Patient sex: F
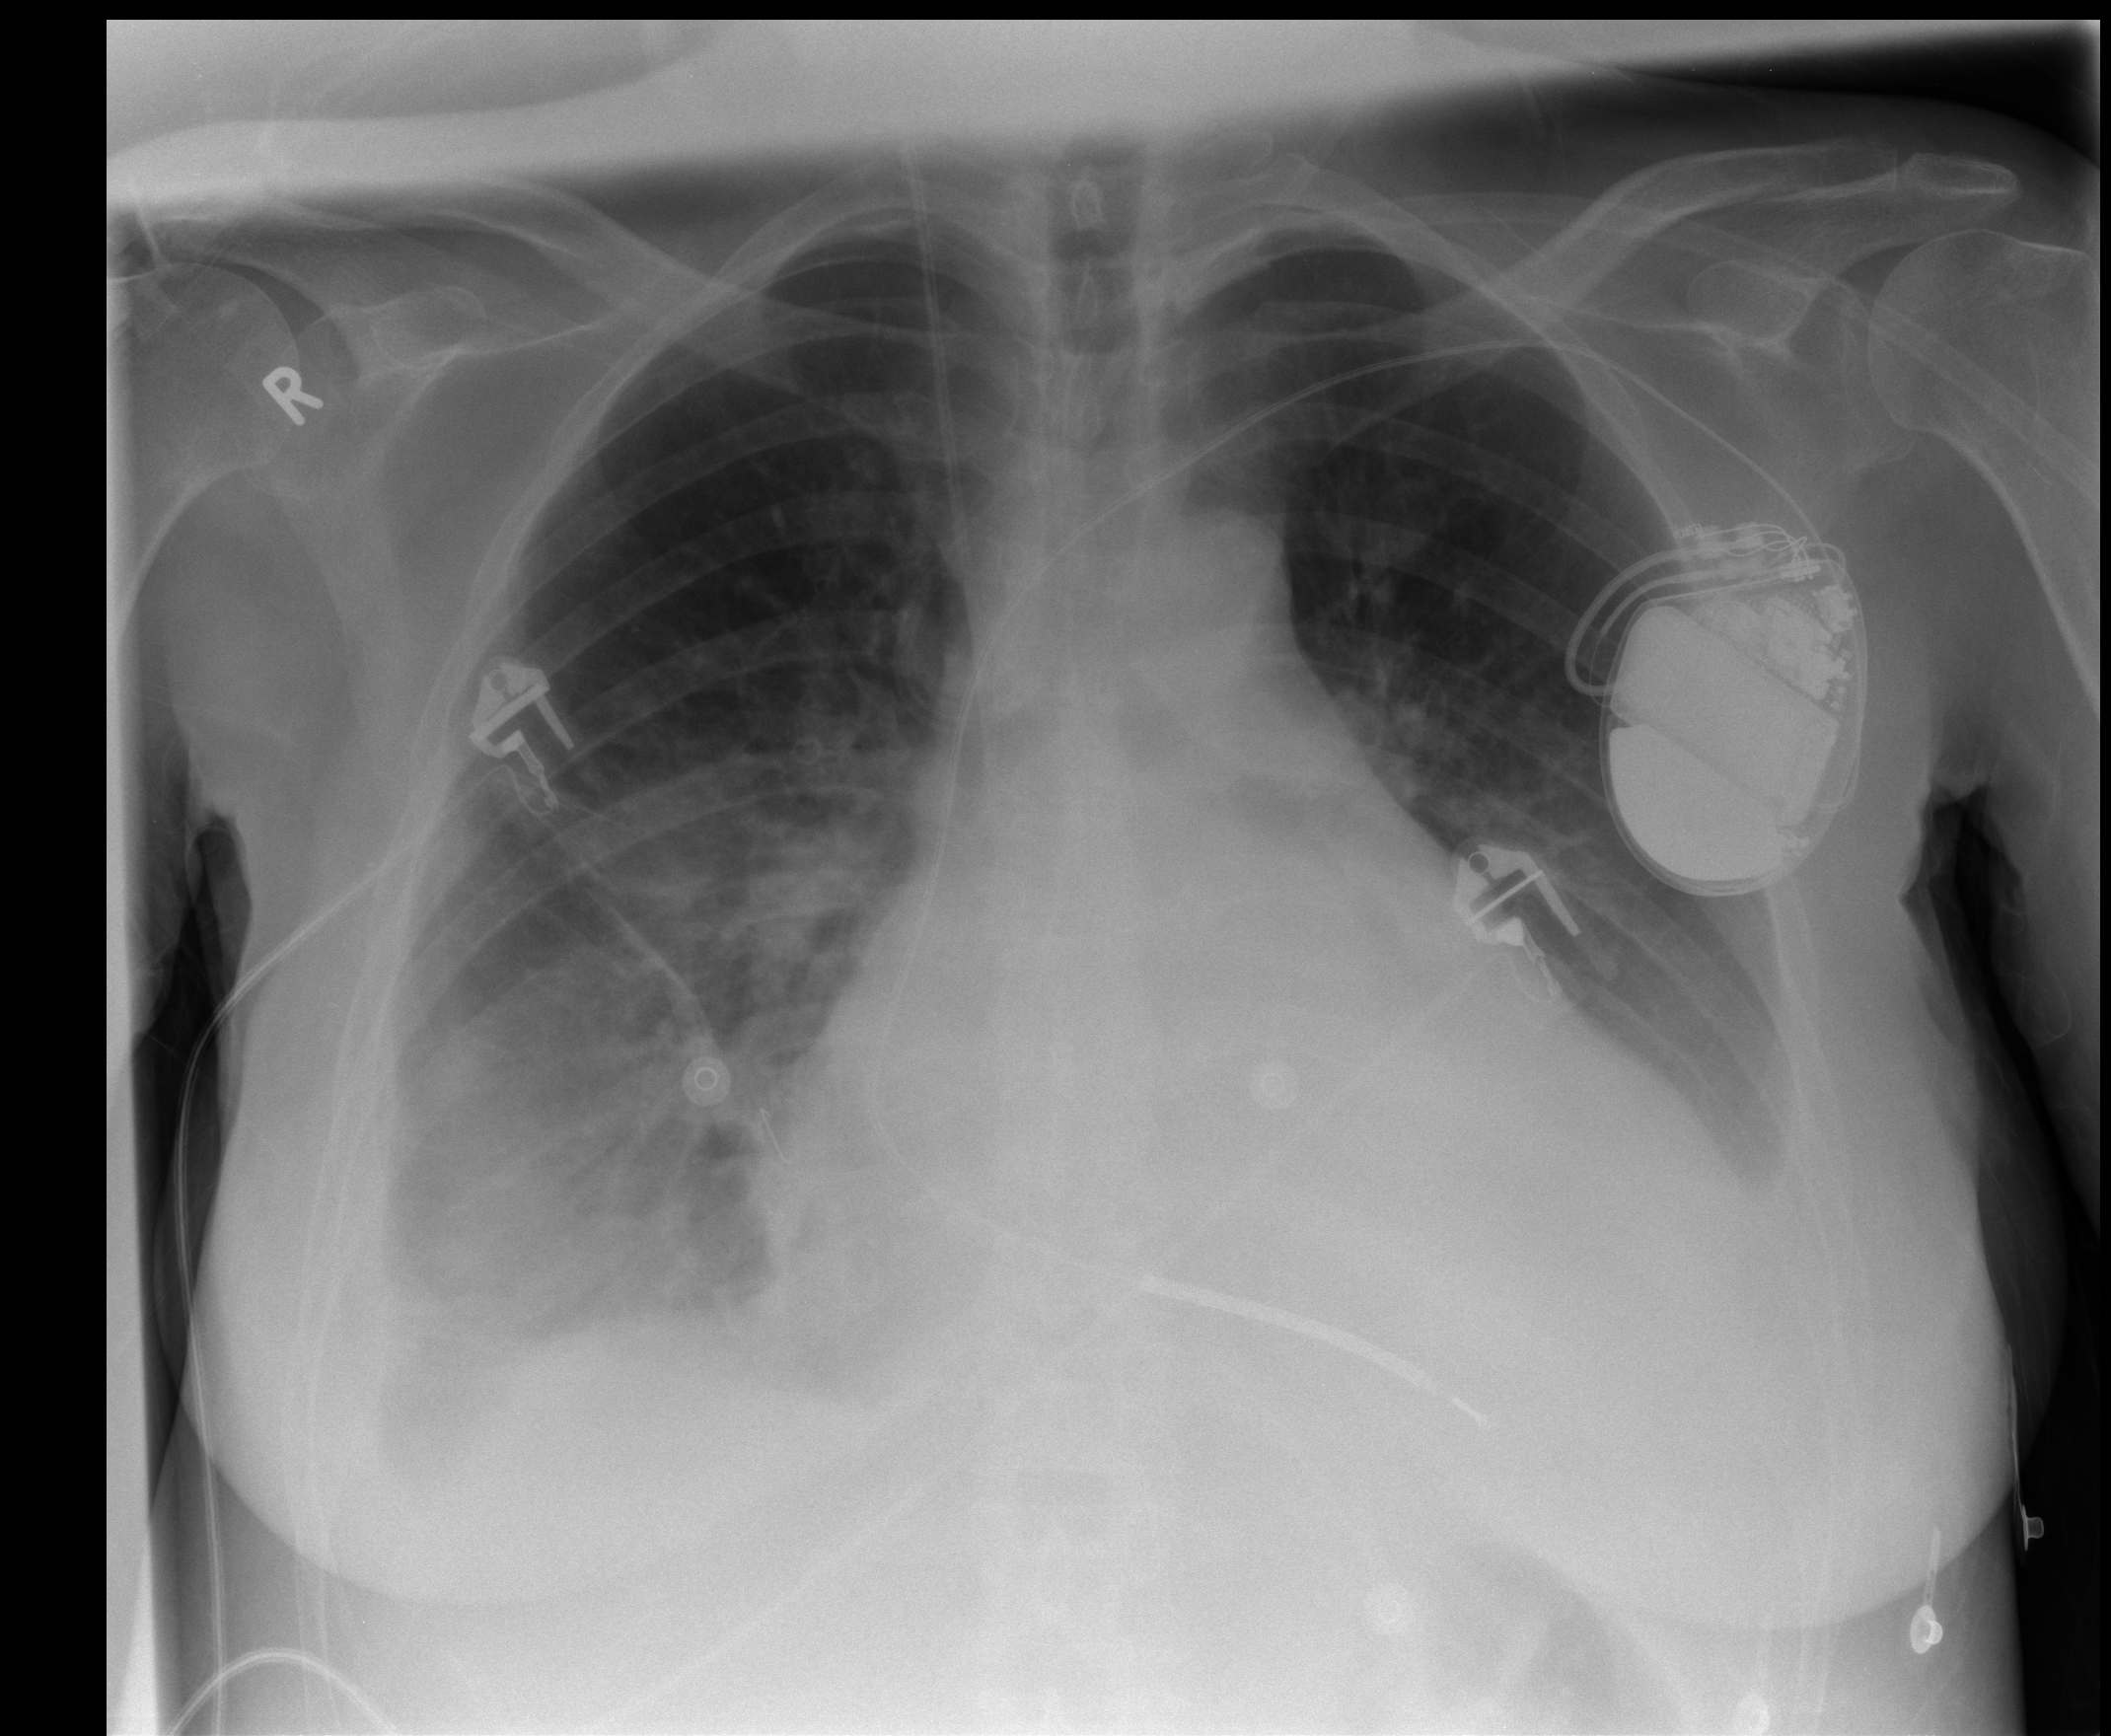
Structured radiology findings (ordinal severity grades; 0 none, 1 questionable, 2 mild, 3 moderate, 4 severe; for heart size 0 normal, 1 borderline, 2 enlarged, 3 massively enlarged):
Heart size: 3
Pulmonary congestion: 2
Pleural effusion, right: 2
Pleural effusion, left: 2
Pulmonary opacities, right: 1
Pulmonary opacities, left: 0
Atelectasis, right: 2
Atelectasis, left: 2